Current action and preconditions to check: trajectory_clear

Your task: For each precondition in the list above, predict whether it will hold at this action.

Consider the current scene as observed from the mobile robot's camera, and analyze the predicted future states of all dynamic agents (e.g., people, animals, vehicles, or any moving entities) within the NEXT SECOND.

IMPORTANT: Only answer "very likely" if you are absolutely certain—based on strong, clear evidence—that a dynamic agent will violate the precondition in the predicted future state. Do NOT answer "very likely" for unlikely, ambiguous, or low-probability risks.

Ask yourself for each precondition: Is there a high probability, with clear and convincing evidence, that the predicted future states of any dynamic agent will interfere with the predicted future state of the currently executing action within the NEXT SECOND, causing that precondition to fail?

Assess the risk level based on these predictions. Use "likely" or "very likely" if motions create a clear risk of interference.

Use "neutral" or "improbable" if agents are nearby but their predicted paths are clearly diverging or non-conflicting.

Failure Risk Categories: "very improbable", "improbable", "neutral", "likely", "very likely"

Answer Format: Output ONLY the probability_of_failure value from these categories: "very improbable", "improbable", "neutral", "likely", "very likely"

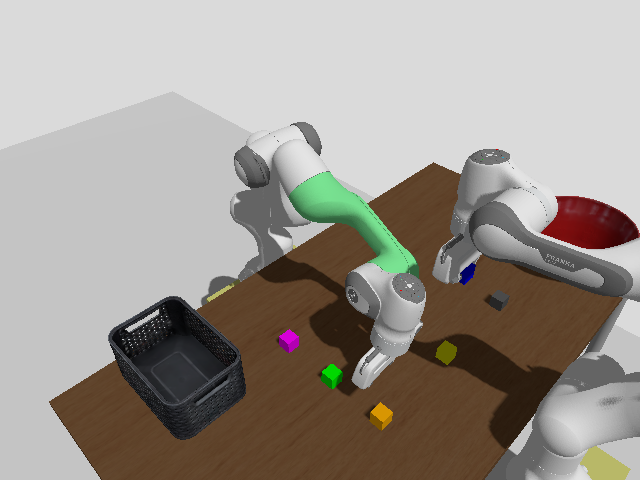

Answer: improbable